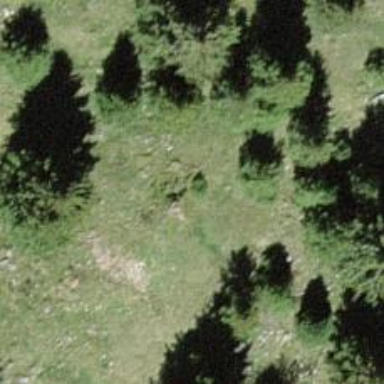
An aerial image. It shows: Needle-leaved tree in natural setting.